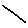
Label: line